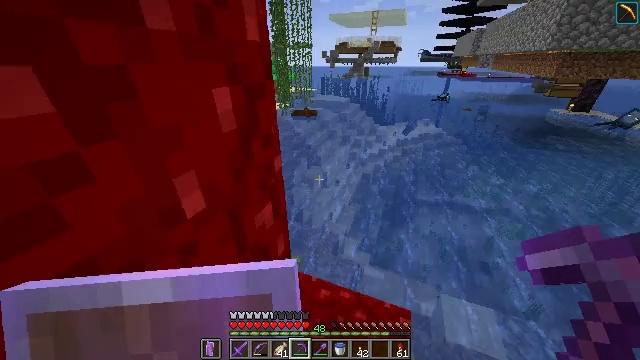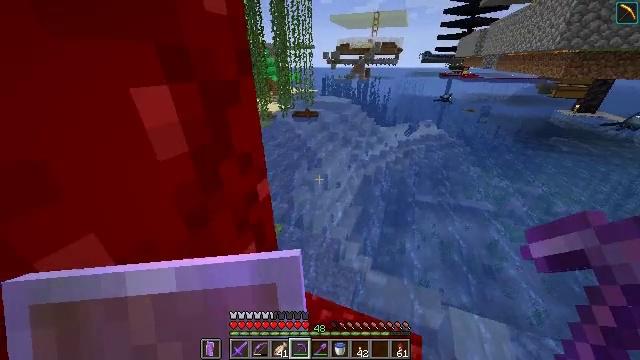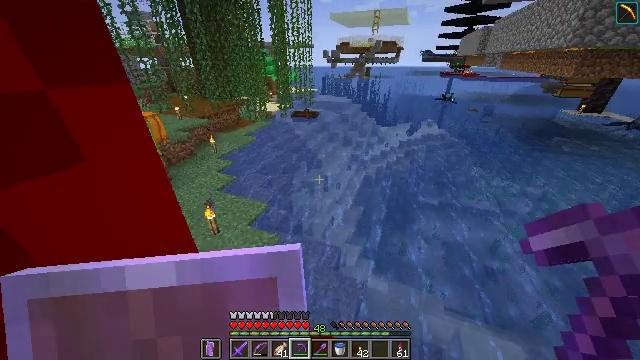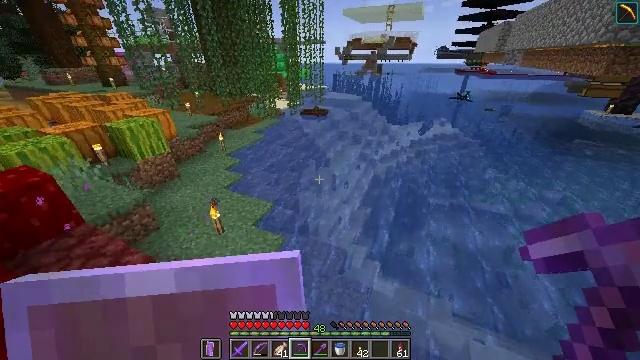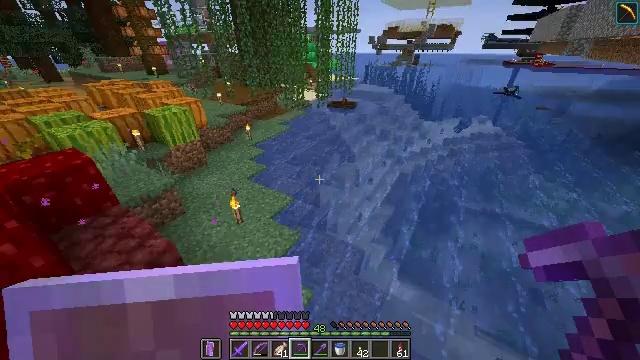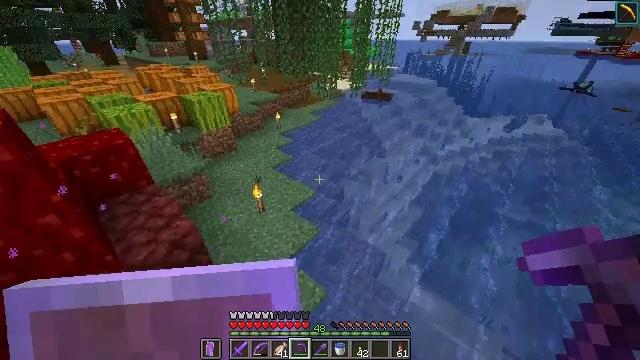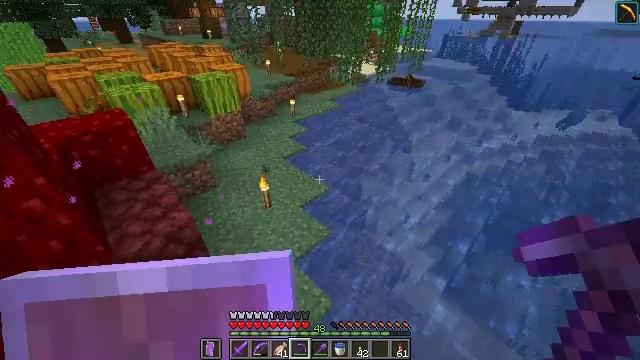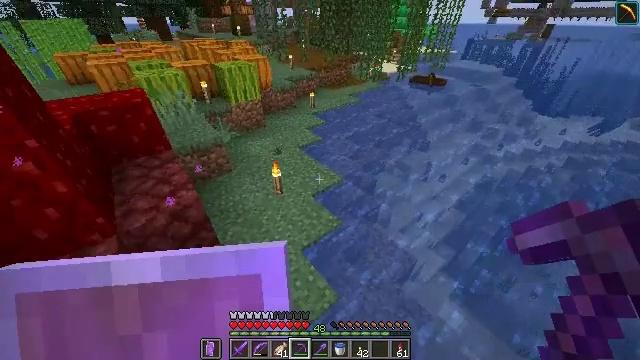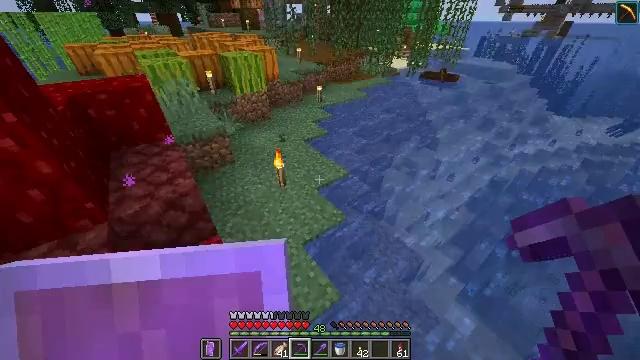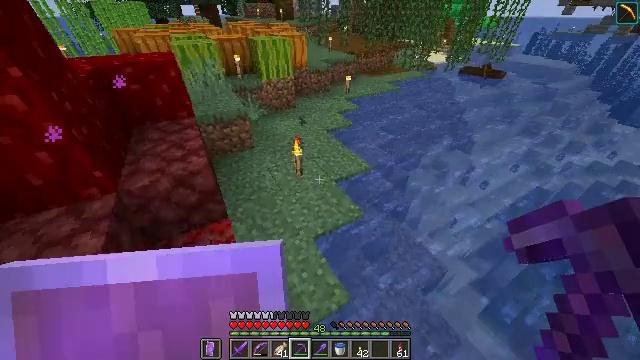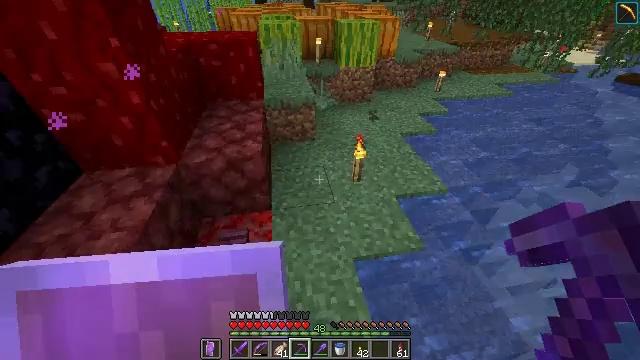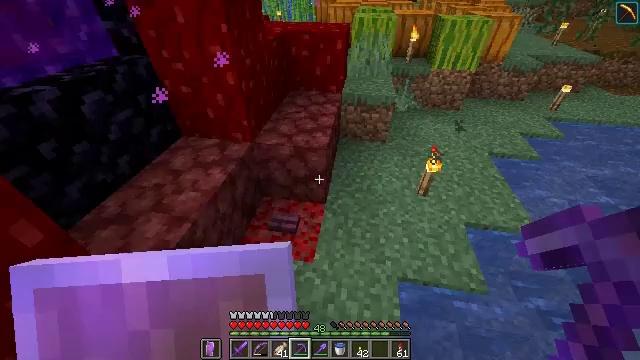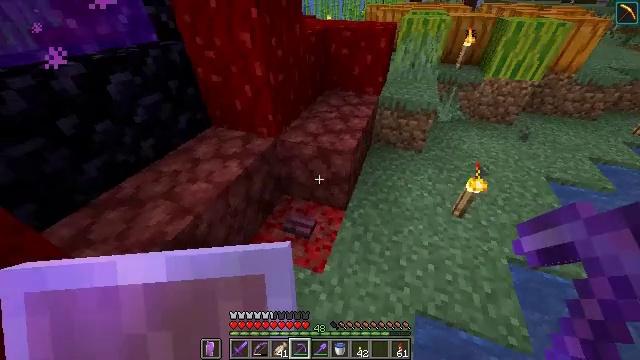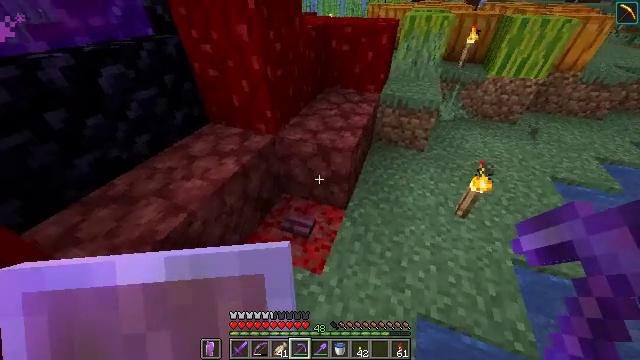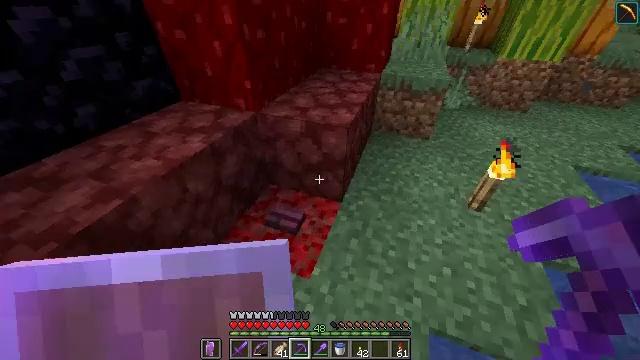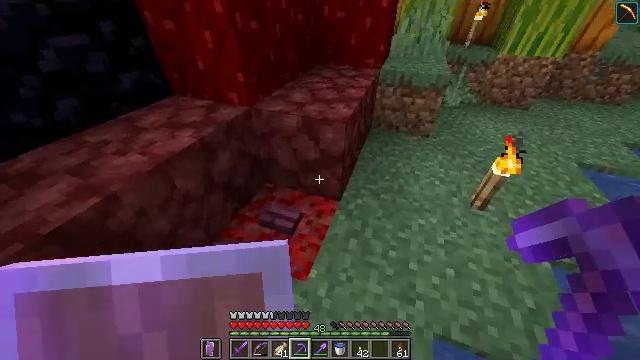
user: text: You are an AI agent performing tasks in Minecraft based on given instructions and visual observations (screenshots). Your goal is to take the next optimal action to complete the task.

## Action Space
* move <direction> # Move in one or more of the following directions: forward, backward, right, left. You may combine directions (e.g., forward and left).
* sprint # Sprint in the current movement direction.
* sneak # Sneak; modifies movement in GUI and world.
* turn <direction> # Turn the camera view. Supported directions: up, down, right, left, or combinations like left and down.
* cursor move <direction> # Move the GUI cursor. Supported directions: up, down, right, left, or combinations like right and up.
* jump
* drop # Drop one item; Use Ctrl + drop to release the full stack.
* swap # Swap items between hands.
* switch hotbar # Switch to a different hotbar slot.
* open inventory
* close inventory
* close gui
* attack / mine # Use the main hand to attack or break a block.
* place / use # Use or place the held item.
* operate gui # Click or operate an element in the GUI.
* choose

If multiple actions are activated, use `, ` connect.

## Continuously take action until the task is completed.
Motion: motion action
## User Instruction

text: Gather the beacon from its base.
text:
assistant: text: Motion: move forward, sprint
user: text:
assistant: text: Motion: move forward, sprint
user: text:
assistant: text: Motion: move forward, sprint, turn left
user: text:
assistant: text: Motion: move forward, sprint, turn left and down
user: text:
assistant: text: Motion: move forward, sprint, turn left and down
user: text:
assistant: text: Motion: move forward, sprint, turn left and down
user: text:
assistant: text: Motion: move forward, sprint, turn left and down
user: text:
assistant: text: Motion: move forward, sprint, turn left
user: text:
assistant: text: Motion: move forward, sprint, turn left and down
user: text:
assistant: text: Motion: move forward, sprint, turn left
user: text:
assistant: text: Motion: move forward, sprint, turn left
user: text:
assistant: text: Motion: move forward, sprint, turn left
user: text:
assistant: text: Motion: move forward, sprint
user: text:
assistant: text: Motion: move forward, sprint
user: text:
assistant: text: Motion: move forward, sprint
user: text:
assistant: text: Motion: move forward, sprint, turn right and up
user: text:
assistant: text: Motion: move forward, sprint, turn right and up, jump
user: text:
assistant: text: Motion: move forward, sprint, turn right and up, jump
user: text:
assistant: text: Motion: move forward, sprint, turn right and up, jump
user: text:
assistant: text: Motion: move forward, sprint, turn right and up, jump
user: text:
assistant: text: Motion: move forward, sprint, turn right and up
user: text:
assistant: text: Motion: move forward, sprint, turn right and up
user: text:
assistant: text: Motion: move forward, sprint, turn right and up
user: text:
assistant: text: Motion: move forward, sprint
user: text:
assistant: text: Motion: move forward, sprint
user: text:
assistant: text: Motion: move forward, sprint, turn right
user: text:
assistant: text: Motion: move forward, sprint, turn right
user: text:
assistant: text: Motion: move forward, sprint, turn right
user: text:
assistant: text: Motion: move forward, sprint
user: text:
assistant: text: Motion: move forward, sprint